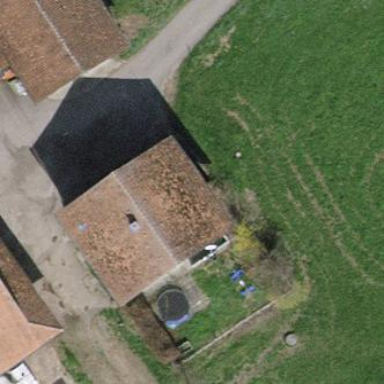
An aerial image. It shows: Detached building.